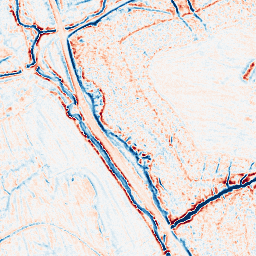
Category: edge_preserving
Decomposition family: bilateral
Decomposition parameters: d: 9
sigma_color: 100
sigma_space: 50
Upsampling method: lanczos
Upsampling parameters: scale: 2
Upsampling scale: 2